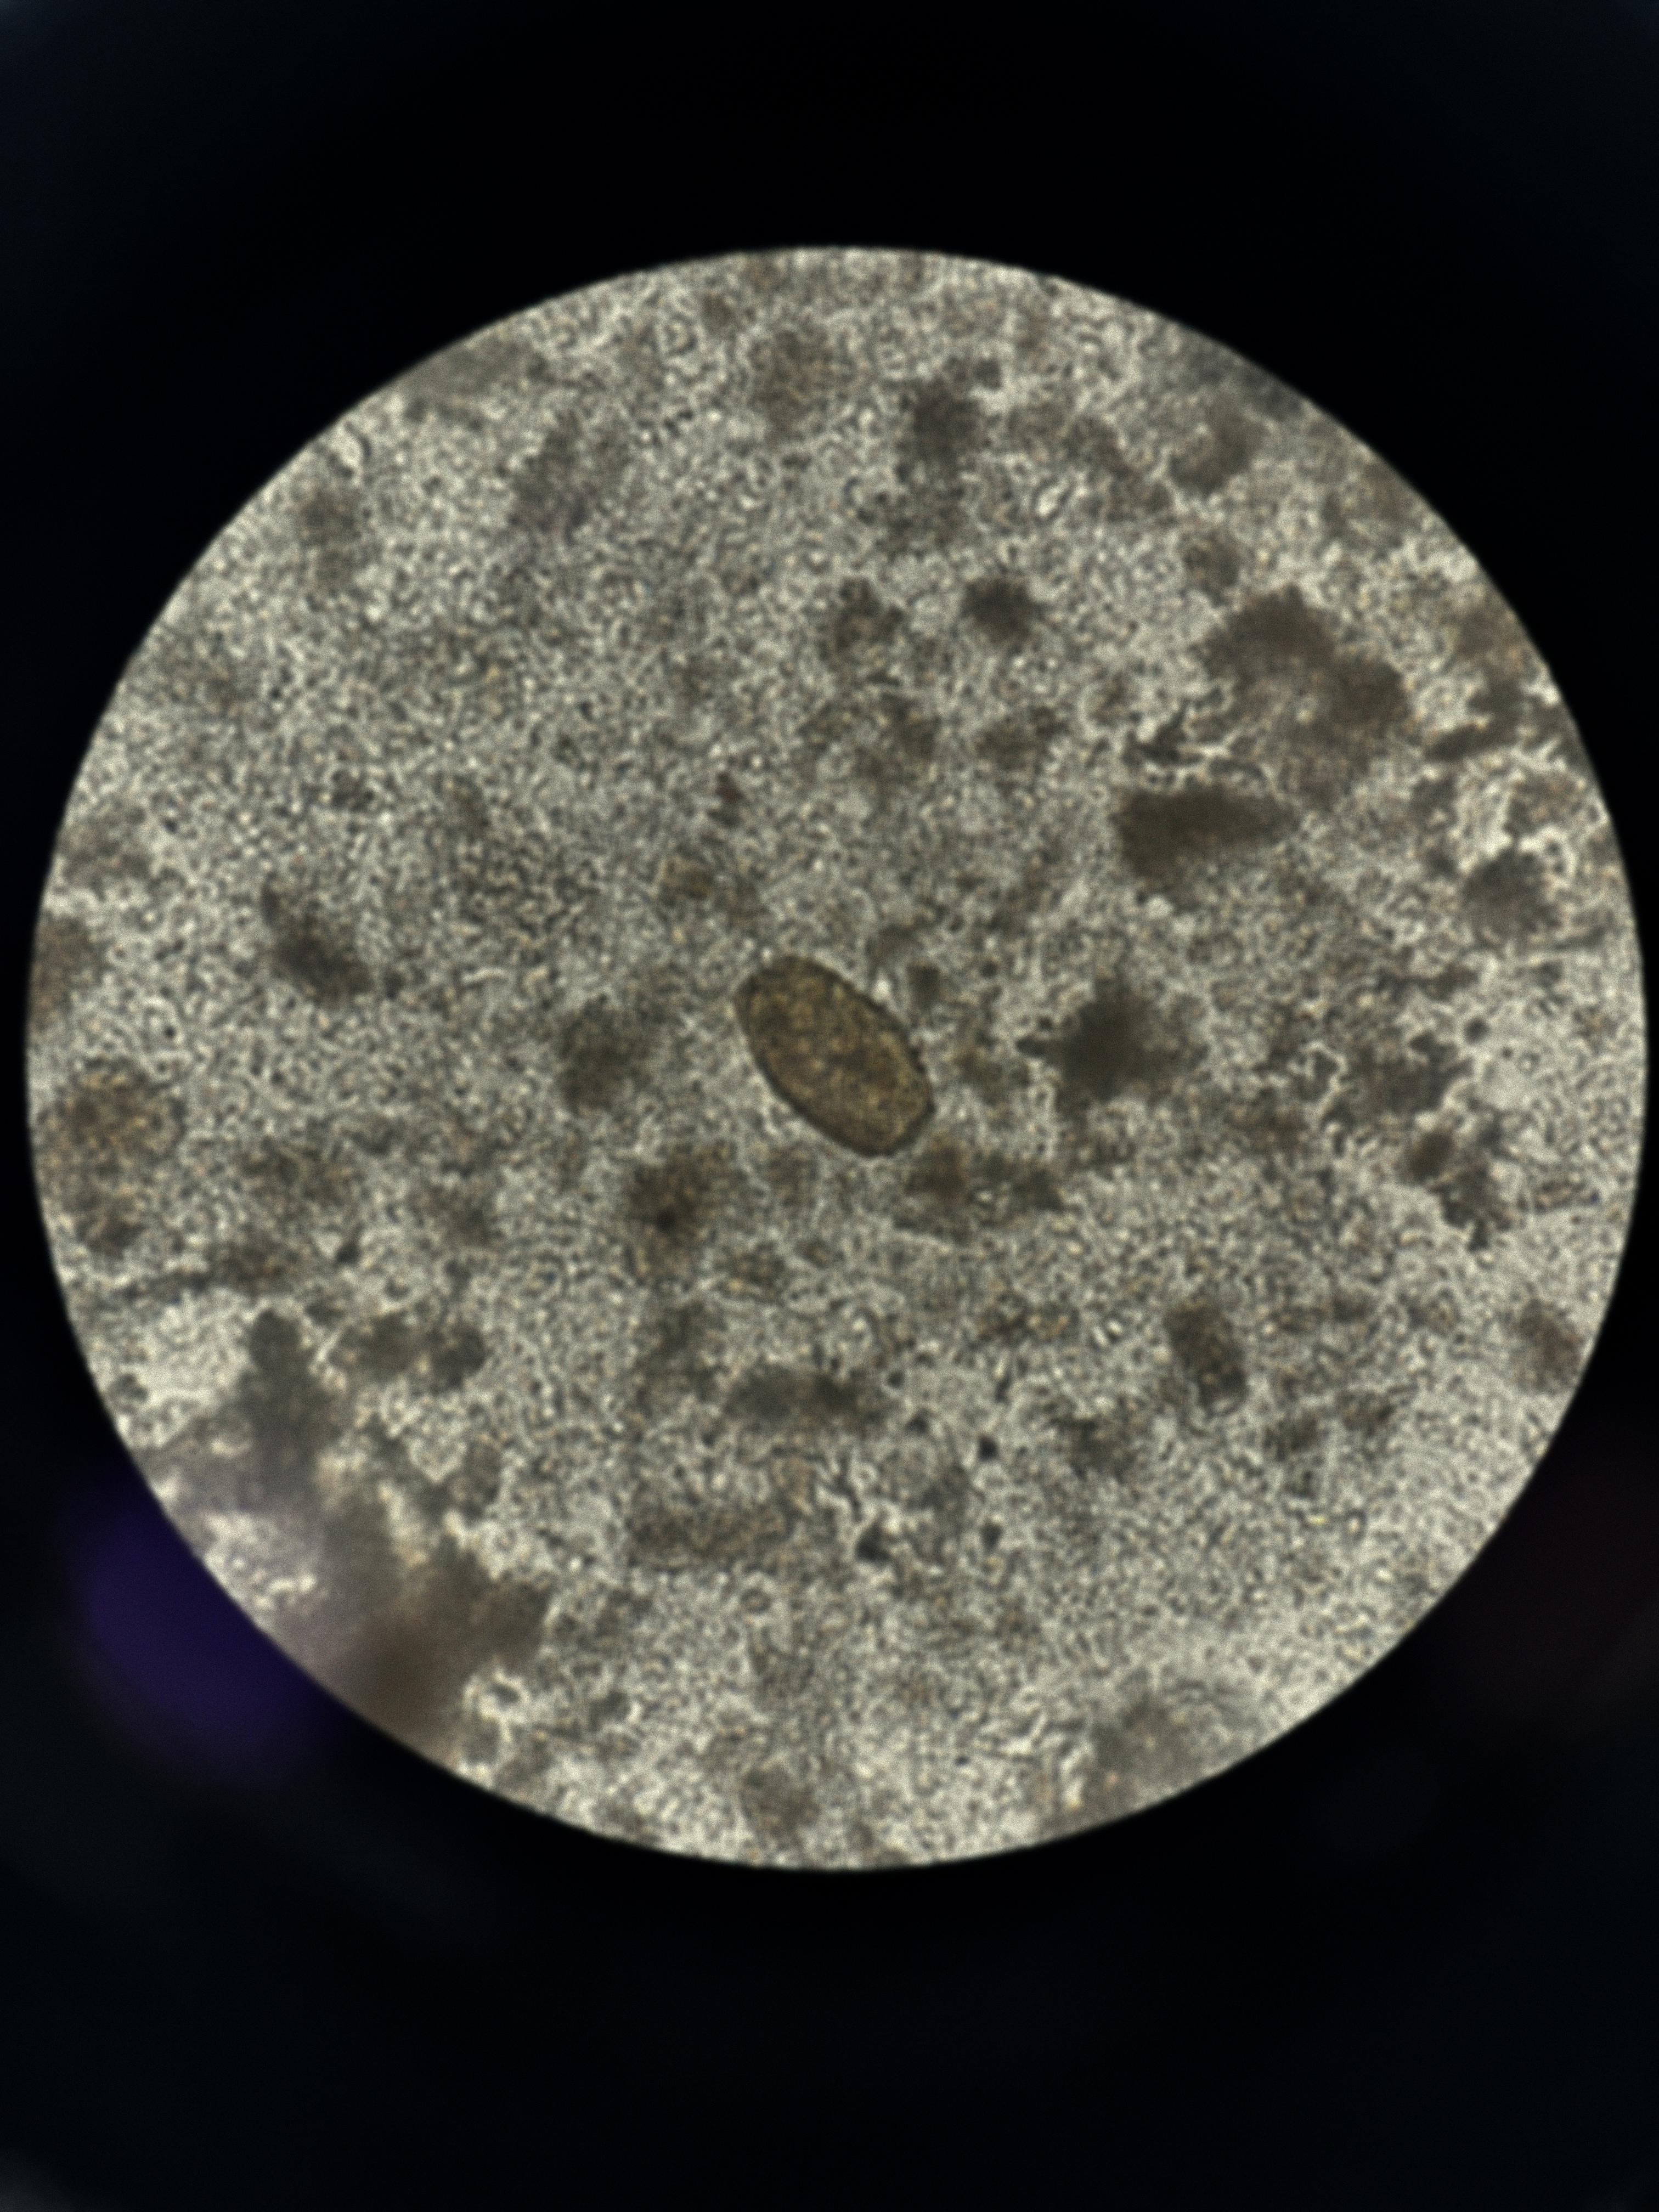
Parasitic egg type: Paragonimus spp